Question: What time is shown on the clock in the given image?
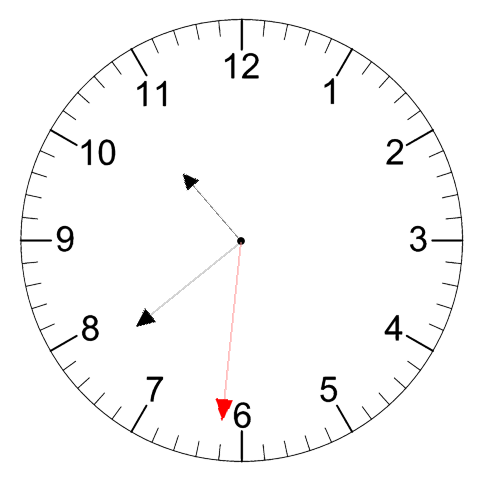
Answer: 10:38:31